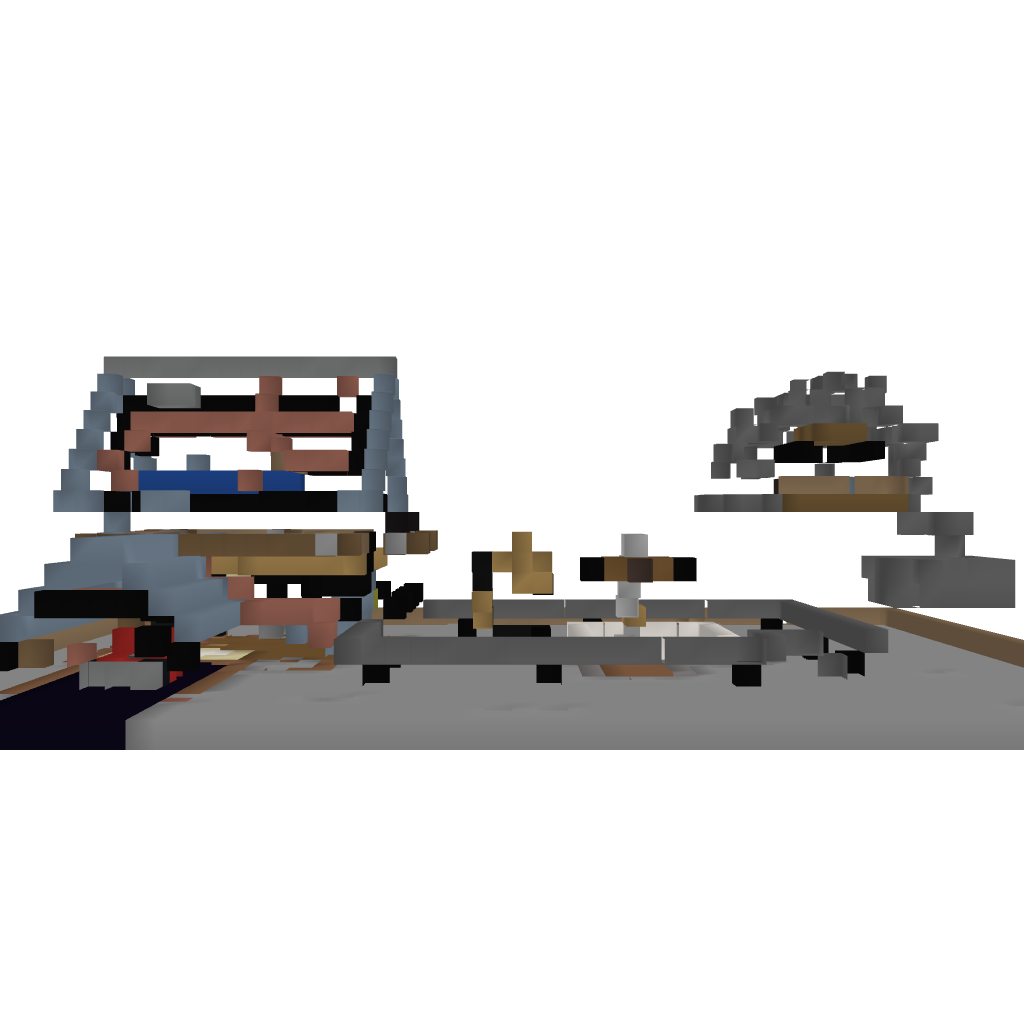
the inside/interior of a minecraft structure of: rustic house